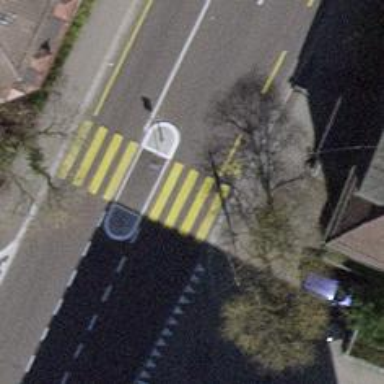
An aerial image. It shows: Marked crossing with pedestrian island.